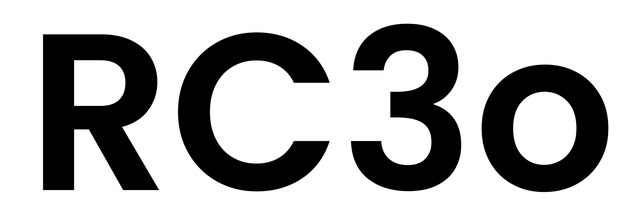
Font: Poppins-SemiBold